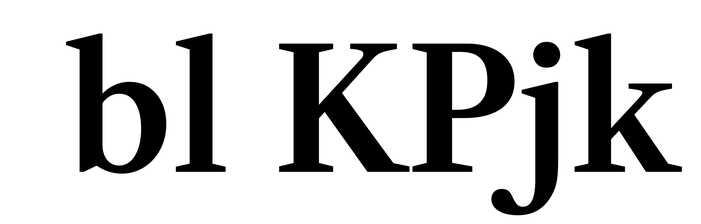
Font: LibreCaslonText_SemiBold